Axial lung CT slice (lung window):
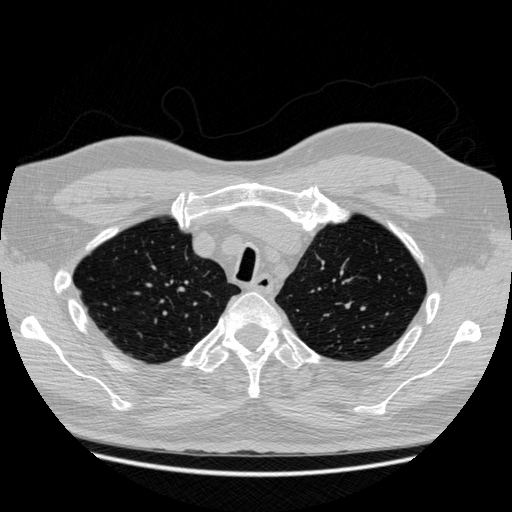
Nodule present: no